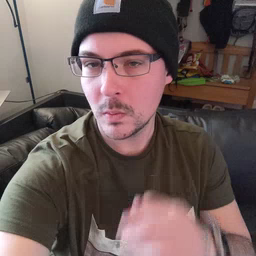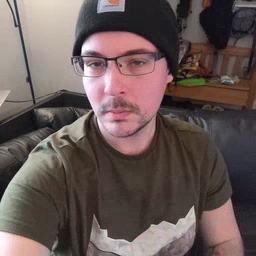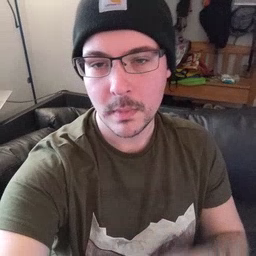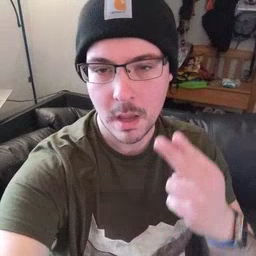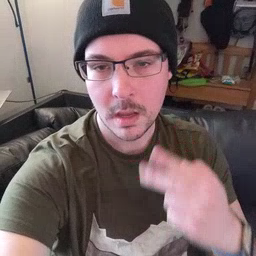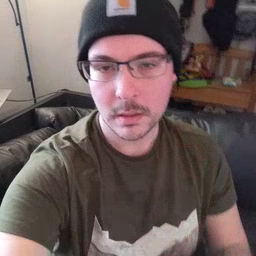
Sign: high